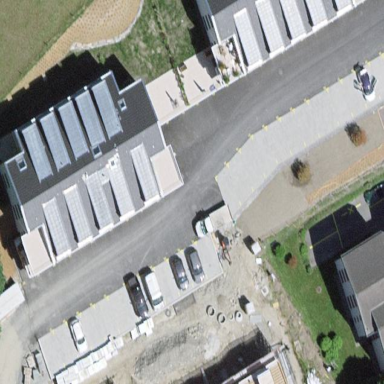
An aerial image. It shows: Gabled building with the roof oriented along its structure.